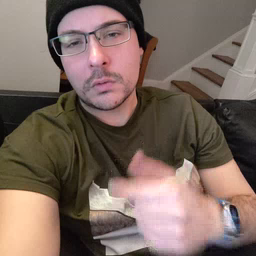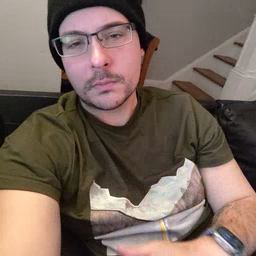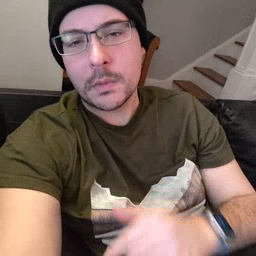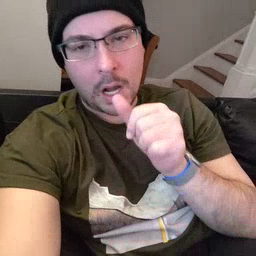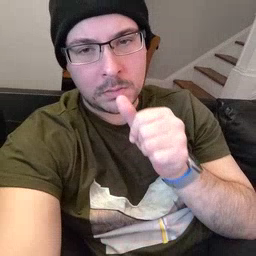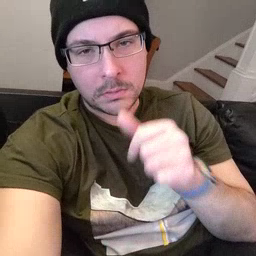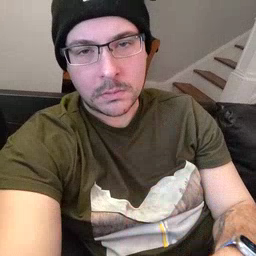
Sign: nuts